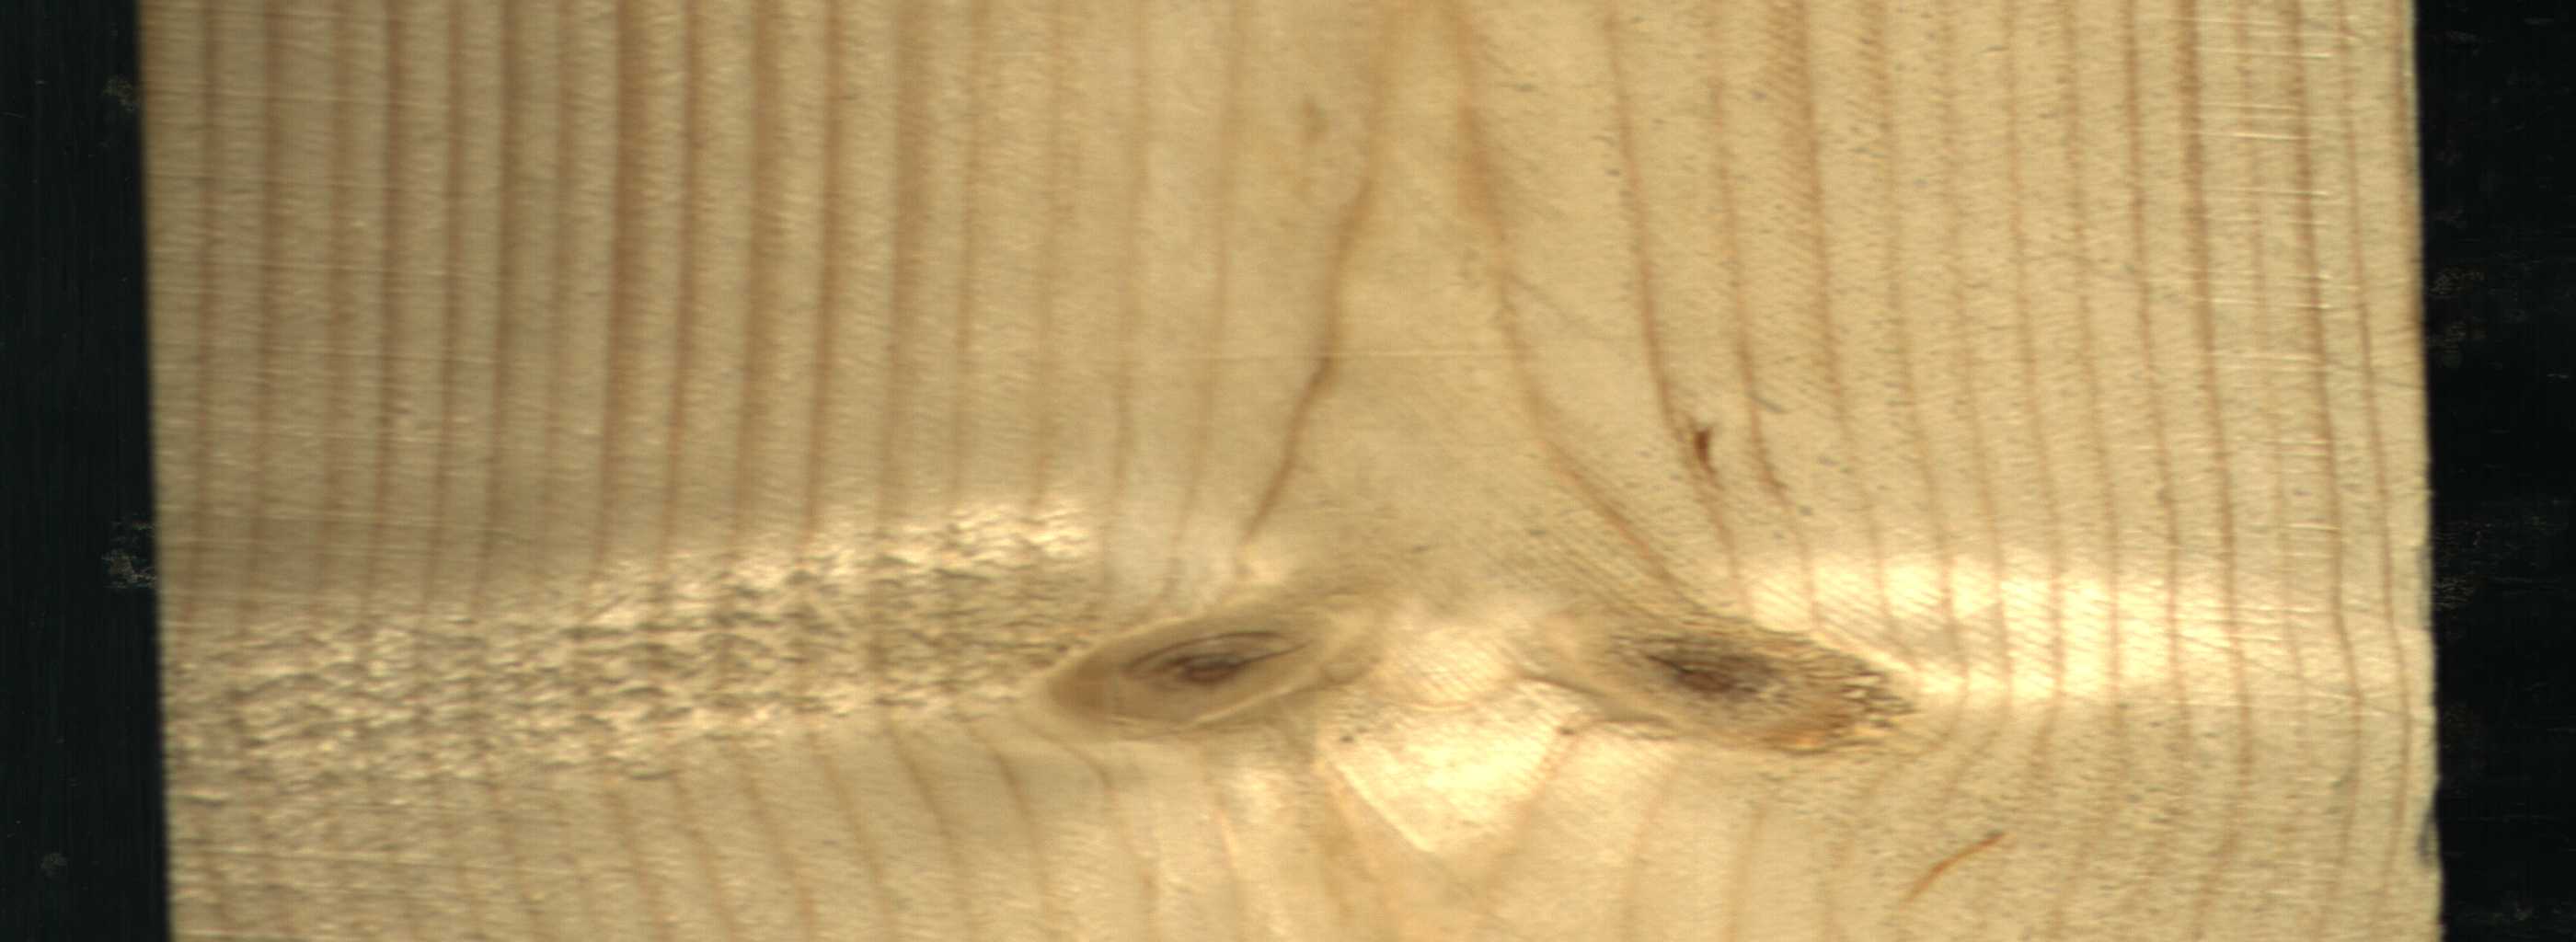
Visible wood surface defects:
knot_with_crack
Live_Knot